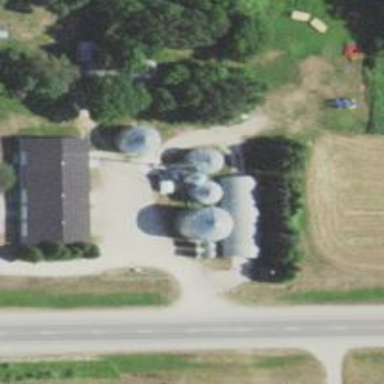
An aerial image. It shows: Silo.